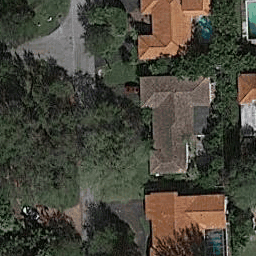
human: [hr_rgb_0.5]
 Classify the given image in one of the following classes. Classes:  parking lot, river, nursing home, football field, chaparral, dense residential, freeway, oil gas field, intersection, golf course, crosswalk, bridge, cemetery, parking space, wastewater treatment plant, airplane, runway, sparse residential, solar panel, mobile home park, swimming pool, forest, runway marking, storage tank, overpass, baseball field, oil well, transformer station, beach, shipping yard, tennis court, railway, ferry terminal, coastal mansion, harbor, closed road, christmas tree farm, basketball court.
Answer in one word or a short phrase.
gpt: sparse residential